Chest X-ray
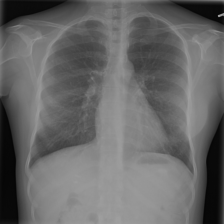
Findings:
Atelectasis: negative
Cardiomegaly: negative
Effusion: negative
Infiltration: negative
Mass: negative
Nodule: negative
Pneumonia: negative
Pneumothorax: negative
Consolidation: negative
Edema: negative
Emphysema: negative
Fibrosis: negative
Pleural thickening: negative
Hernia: negative